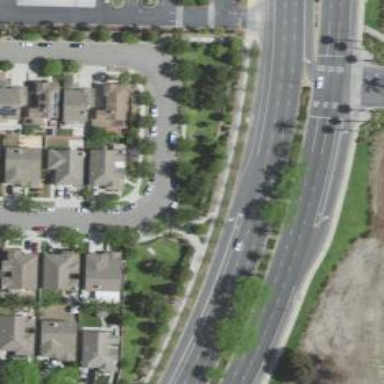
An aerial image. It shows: Footway.